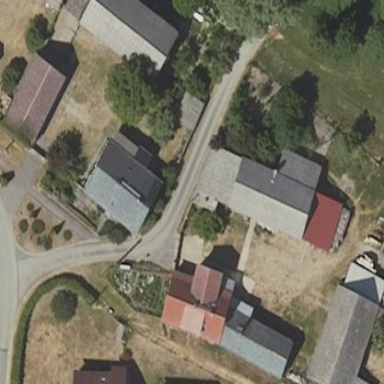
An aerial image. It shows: Shed.